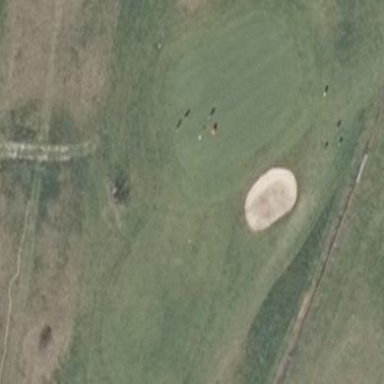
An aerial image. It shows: Golf green.